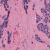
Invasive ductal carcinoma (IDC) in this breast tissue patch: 1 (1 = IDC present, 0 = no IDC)